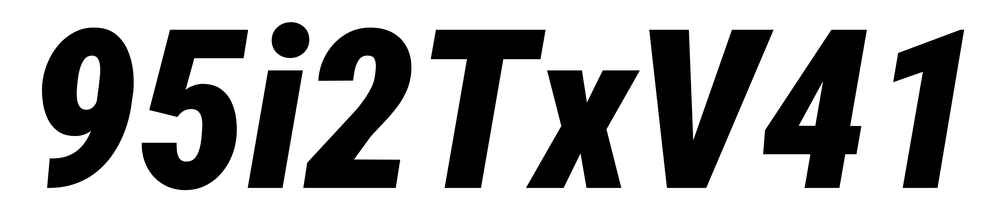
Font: Roboto-Italic_Condensed_Black_Italic